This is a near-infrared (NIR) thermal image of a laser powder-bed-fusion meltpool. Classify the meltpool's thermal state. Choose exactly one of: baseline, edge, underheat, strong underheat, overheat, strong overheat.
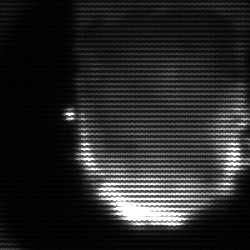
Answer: baseline